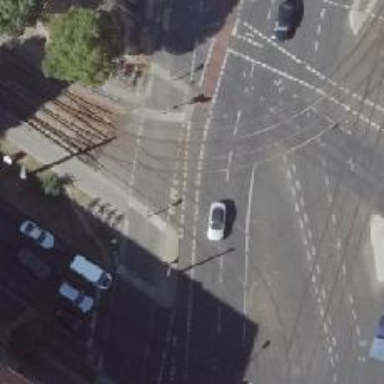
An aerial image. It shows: Asphalt cycleway with crossing controlled by traffic signals.